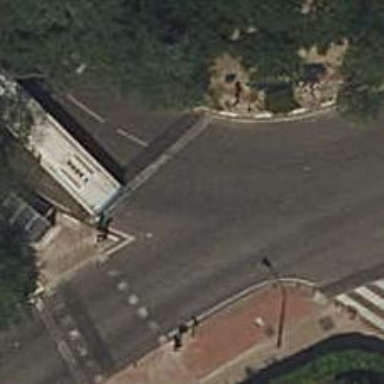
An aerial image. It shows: Road with traffic signals.